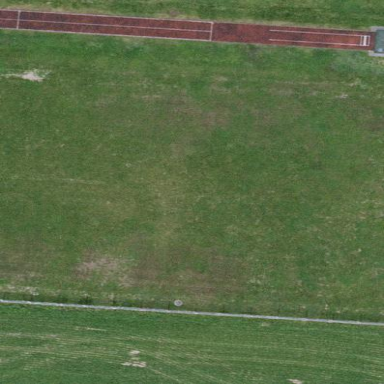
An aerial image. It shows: Soccer pitch for leisure land activities.